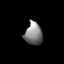
Tissue: lung
Cell type: Endothelial cells
Senescence score: 0.5944
Nuclear area (px): 391
Mean DAPI intensity: 127.501